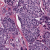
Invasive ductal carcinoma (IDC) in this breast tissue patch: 0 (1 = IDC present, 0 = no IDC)